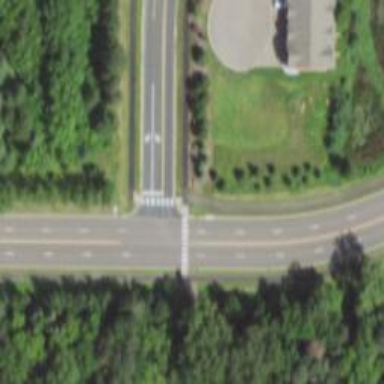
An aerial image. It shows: Zebra crossing on the road.